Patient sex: M
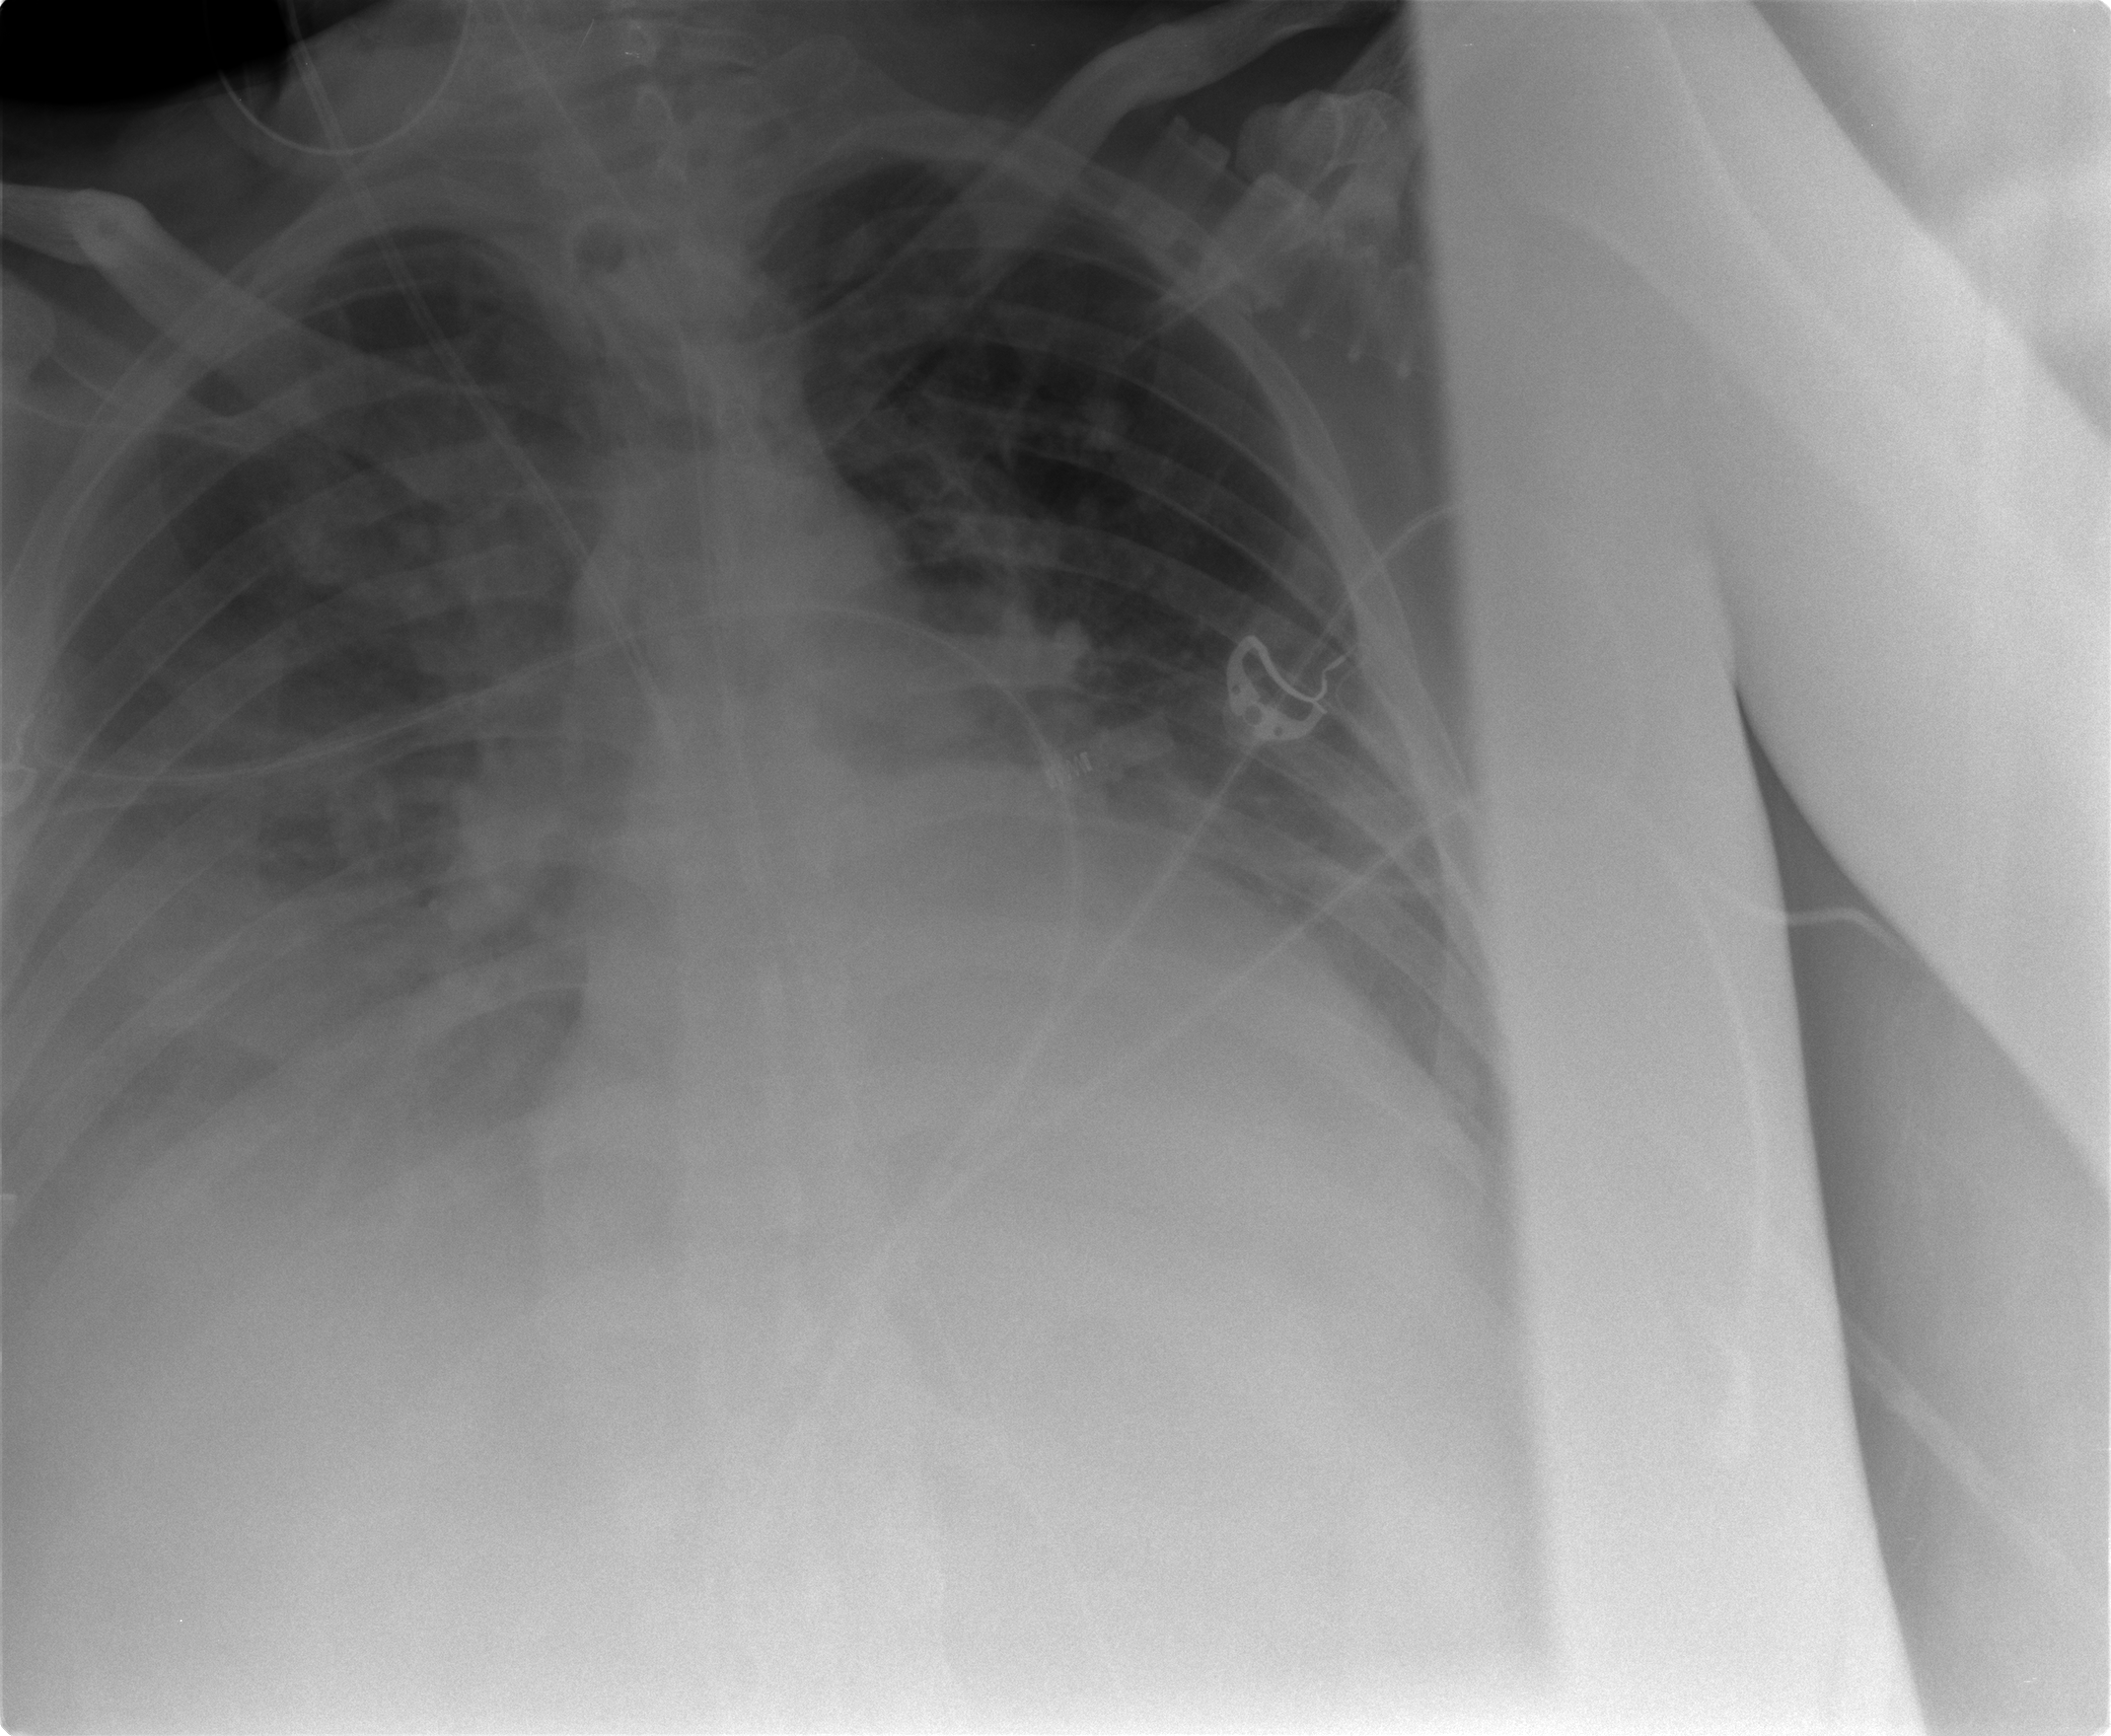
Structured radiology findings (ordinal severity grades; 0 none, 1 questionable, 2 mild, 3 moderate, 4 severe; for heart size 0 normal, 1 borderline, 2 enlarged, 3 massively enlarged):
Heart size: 2
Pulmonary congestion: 2
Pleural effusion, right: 3
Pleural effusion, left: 1
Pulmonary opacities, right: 0
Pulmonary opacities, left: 0
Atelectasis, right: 2
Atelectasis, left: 1